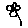
Label: flower